Question: I cannot start a virtual devices on android SDK when I press the start button on AVD manager, this error shows on my screen:
'''
Starting emulator for AVD 'AVD_for_Galaxy_Nexus_by_Google'
PANIC: Could not find AVD_for_Galaxy_Nexus_by_Google.ini file in
$ANDROID_AVD_HOME nor in $HOME/.android/avd"!
'''
Here is the screen shot:

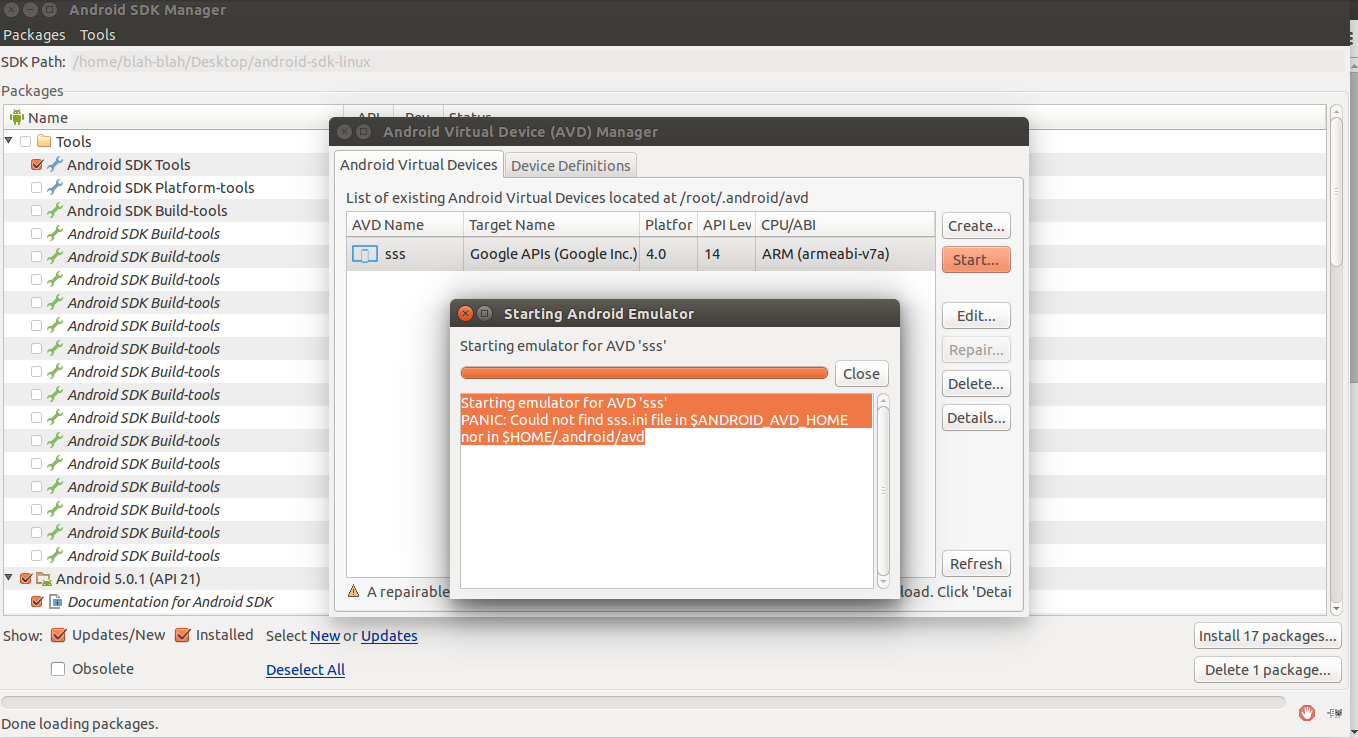
Answer: You'll just have to set the ANDROID_AVD_HOME environment variable and restart Android Studio.